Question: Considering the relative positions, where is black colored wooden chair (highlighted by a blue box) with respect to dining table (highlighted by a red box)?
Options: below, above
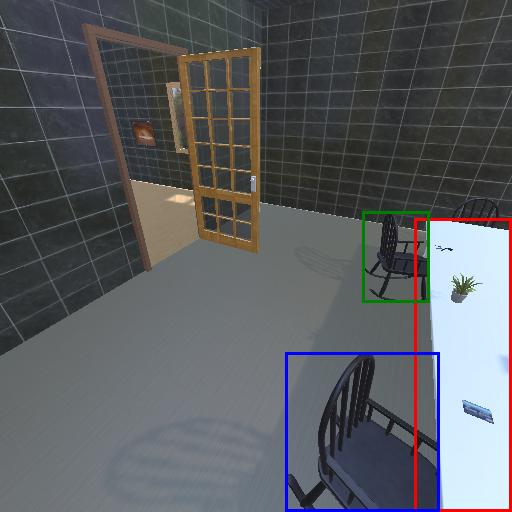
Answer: below